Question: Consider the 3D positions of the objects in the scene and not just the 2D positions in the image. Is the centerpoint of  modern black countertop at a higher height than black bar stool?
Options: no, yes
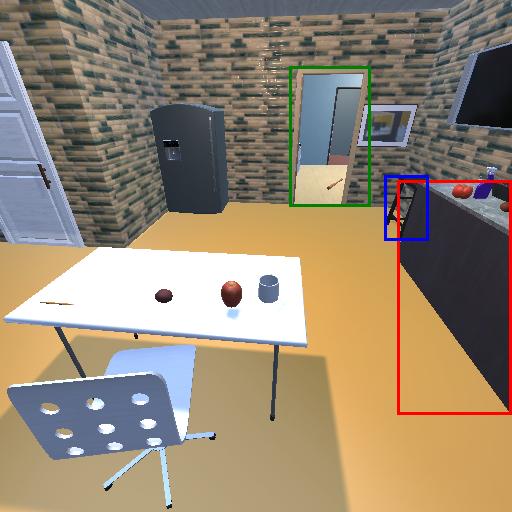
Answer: no